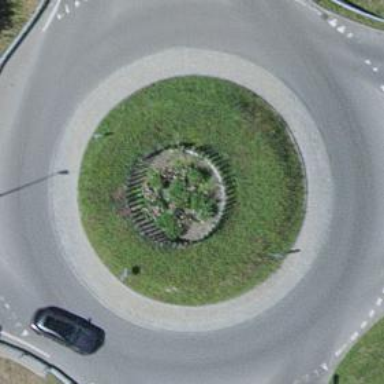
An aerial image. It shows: Unclassified asphalt road with roundabout junction.